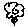
Label: flower